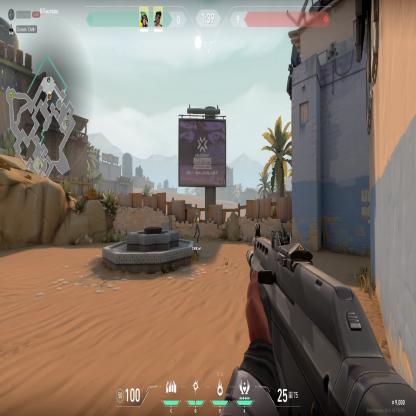
Label: teammate